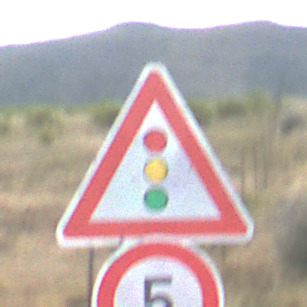
Verkehrszeichen: Lichtzeichenanlage
Zusatzzeichen unten: Geschwindigkeit5
Umgebung: Outdoor, Nature
Tageszeit: Midday
Wetter: PartlyCloudy
Licht: Natural
Jahreszeit: NotSpecified
Kontrast: LowContrast